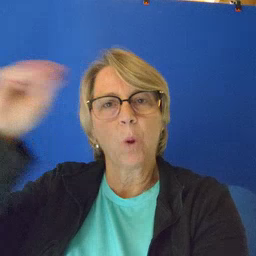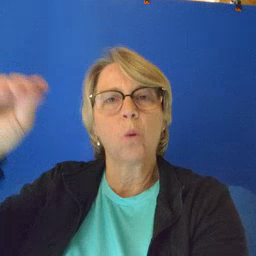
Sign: cowboy